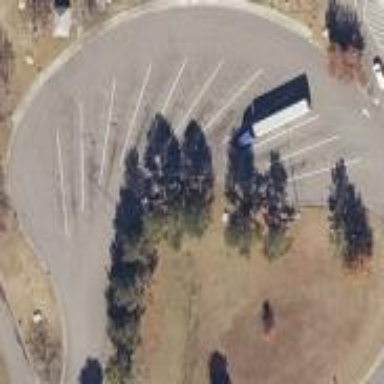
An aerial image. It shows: Paved parking area for tourist buses and motorhomes.